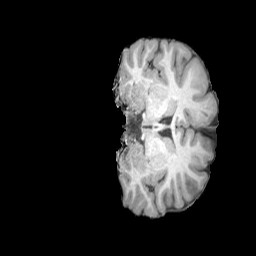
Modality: T1w
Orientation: coronal
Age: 20
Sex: female
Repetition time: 2.3 s
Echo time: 0.0226 s